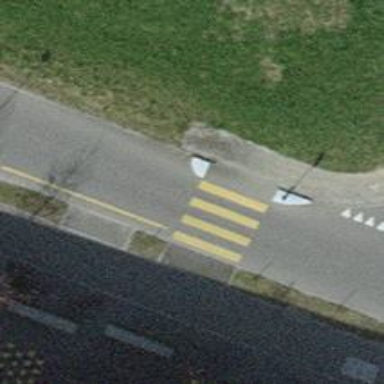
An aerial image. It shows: Zebra crossing on the road.